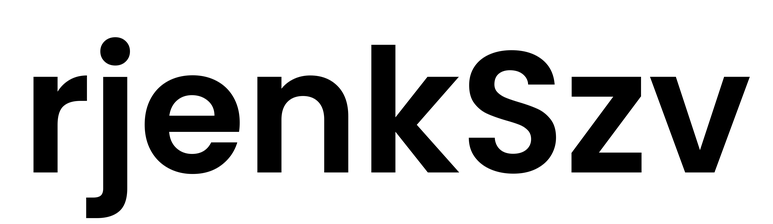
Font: Poppins-SemiBold